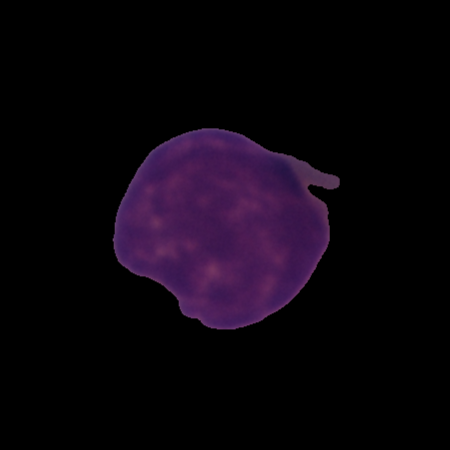
Label: cancer